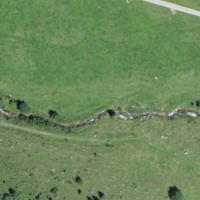
EUNIS habitat code: 23
Species observed at this site:
Astrantia major